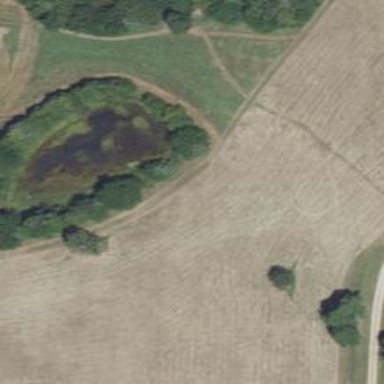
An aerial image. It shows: Pond surrounded by natural water.